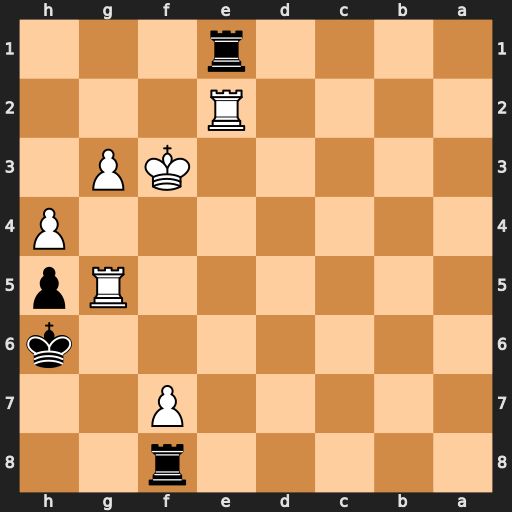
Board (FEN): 5r2/5P2/7k/6Rp/7P/5KP1/4R3/4r3
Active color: b
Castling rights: -
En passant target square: -
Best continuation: Rxf7+ Ke3 Re7+